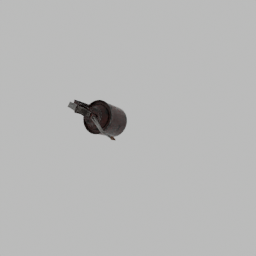
Label: tools